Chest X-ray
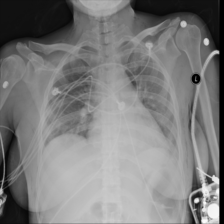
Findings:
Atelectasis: negative
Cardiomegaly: negative
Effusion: negative
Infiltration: negative
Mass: negative
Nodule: negative
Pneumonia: negative
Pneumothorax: negative
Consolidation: negative
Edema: negative
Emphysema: negative
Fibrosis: negative
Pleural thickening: negative
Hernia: negative